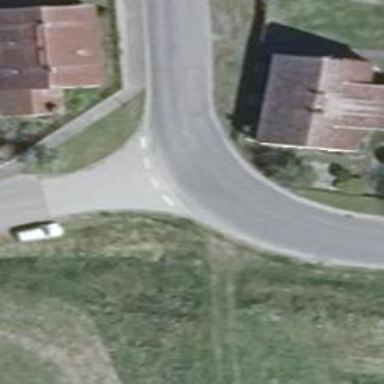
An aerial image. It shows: Unclassified road.